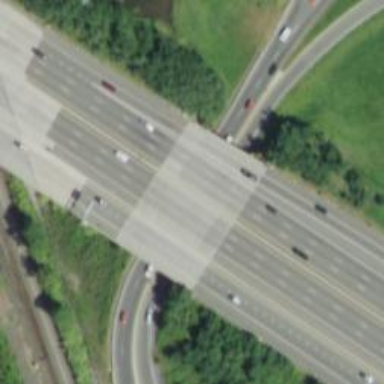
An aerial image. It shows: Motorway bridge spanning urban freeway/expressway.